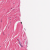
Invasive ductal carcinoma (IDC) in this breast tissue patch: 0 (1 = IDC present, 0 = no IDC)